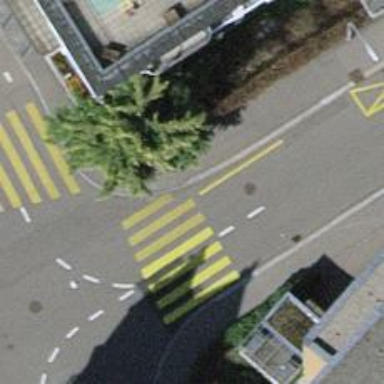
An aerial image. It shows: Uncontrolled footway crossing with markings.